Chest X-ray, PA view. Patient: 16 years old, sex M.
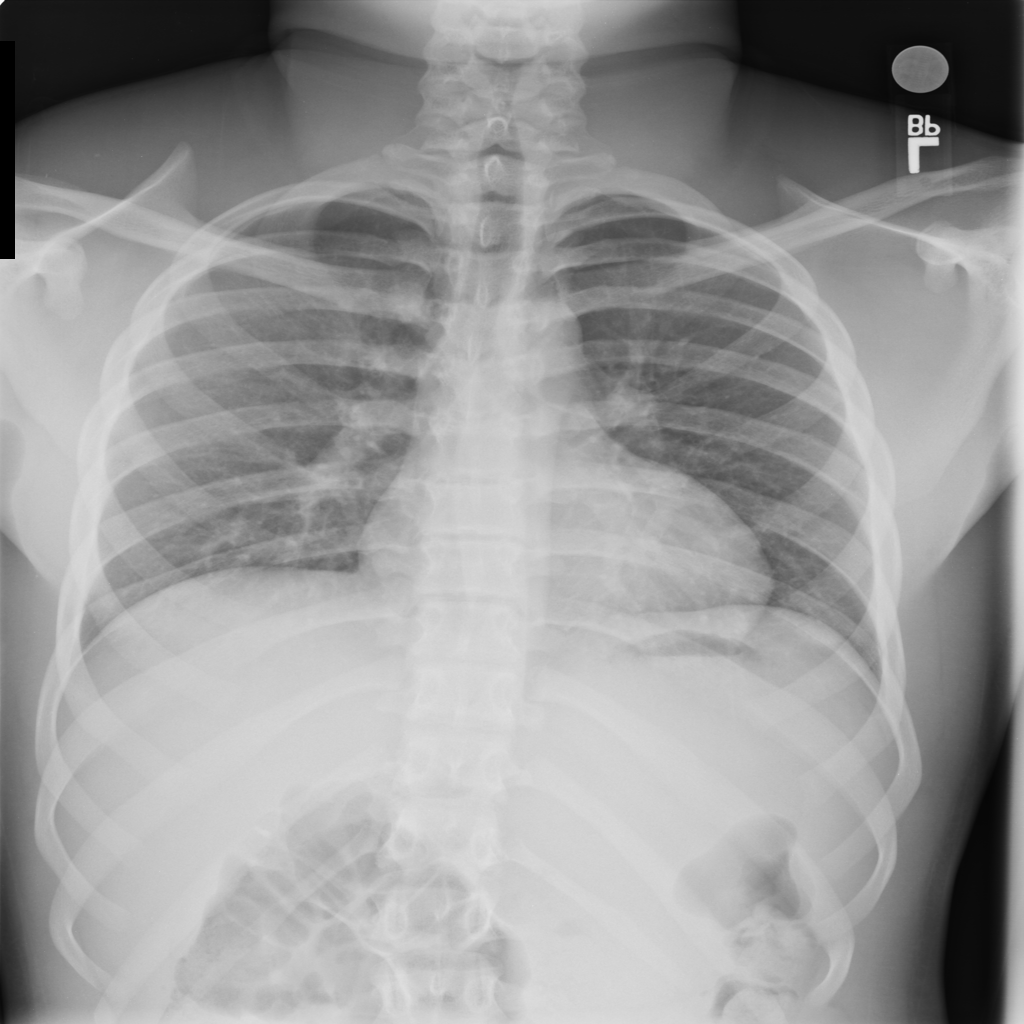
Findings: No Finding